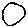
Label: moon